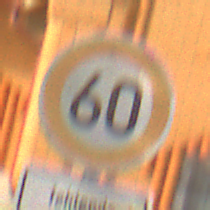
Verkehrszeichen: Geschwindigkeit60
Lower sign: HinweiseAufGefahrenDurchVerbaleAngabe7
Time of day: MorningAfternoon
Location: Outdoor (Urban)
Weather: PartlyCloudy
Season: NotSpecified
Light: Natural